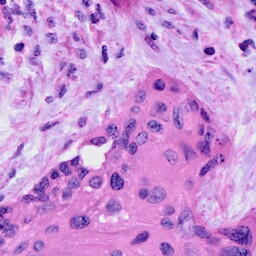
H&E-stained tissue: Cervix